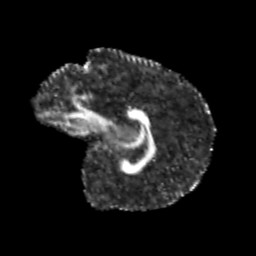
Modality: FA
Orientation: sagittal
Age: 9
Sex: male
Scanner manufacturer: siemens
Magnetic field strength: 3 T
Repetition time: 3.8 s
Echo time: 0.07 s